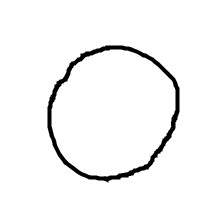
Shape: circle